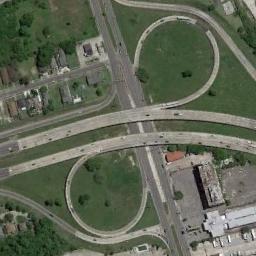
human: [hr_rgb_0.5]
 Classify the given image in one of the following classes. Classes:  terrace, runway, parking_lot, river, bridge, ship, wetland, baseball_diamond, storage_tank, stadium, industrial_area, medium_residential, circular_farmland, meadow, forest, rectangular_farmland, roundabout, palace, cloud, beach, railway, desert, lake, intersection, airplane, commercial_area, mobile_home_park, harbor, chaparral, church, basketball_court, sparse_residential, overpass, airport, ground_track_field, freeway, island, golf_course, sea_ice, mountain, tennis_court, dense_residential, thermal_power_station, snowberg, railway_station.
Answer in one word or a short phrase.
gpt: overpass